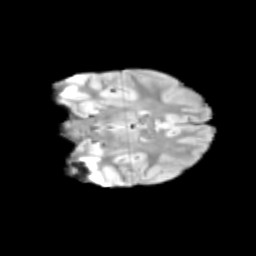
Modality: T2w
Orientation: coronal
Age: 9
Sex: male
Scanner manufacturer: siemens
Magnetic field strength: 3 T
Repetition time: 3.8 s
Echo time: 0.07 s